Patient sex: M
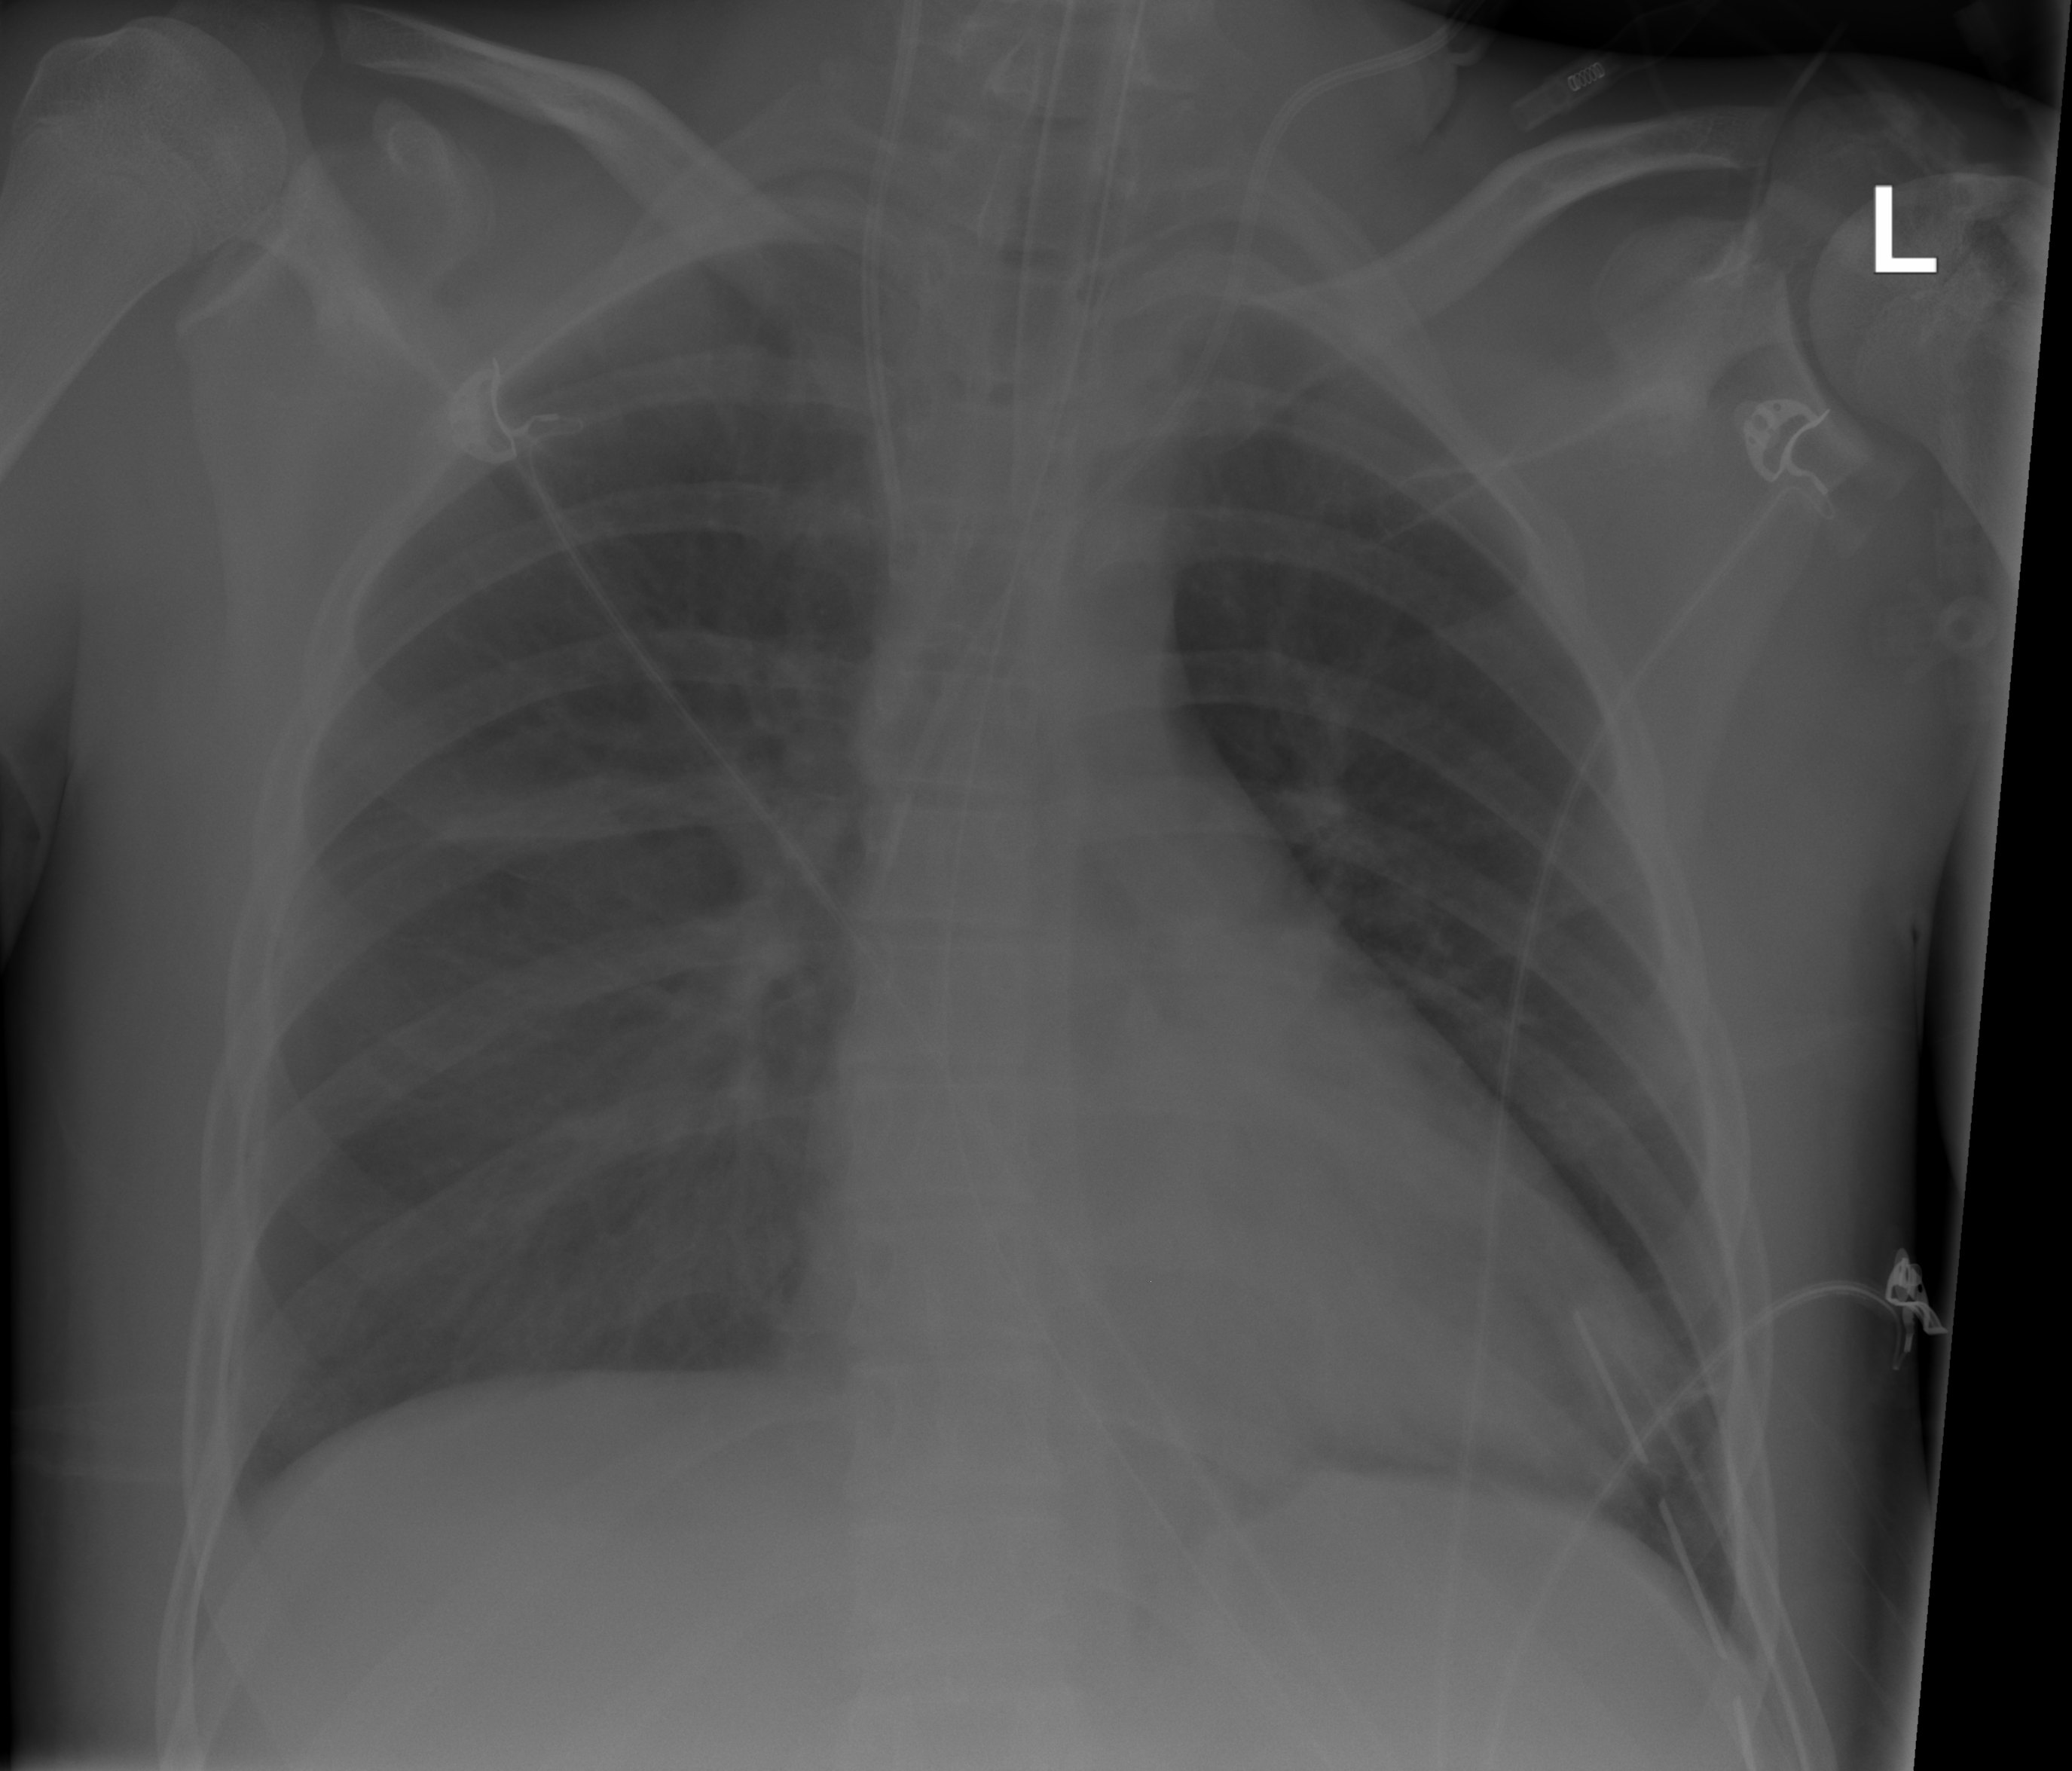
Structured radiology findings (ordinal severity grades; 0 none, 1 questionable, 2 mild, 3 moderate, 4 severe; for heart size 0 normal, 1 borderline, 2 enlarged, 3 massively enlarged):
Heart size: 0
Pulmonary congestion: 0
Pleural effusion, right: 1
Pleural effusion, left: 0
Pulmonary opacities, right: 0
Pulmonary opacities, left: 0
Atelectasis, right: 2
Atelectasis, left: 0